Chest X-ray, AP view. Patient: 65 years old, sex F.
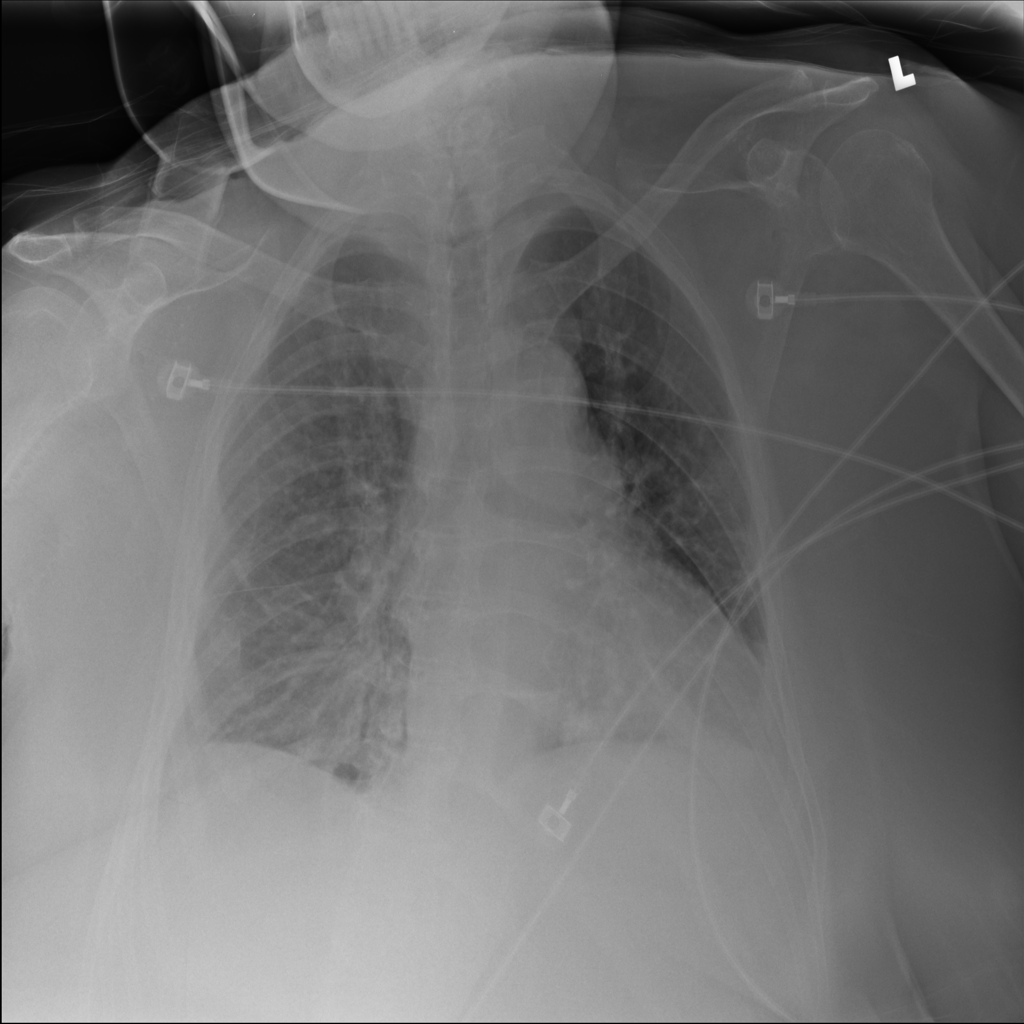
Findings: No Finding